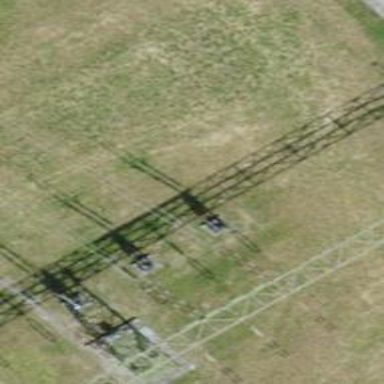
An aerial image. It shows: Insulator used in power systems.